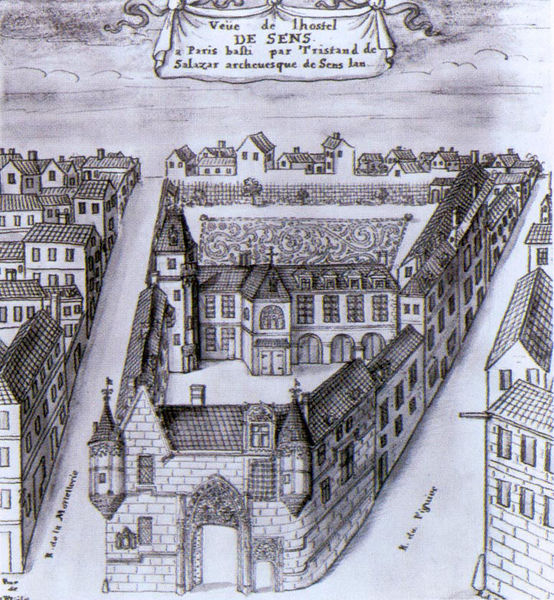
Titel: Hôtel de Sens - alte Ansicht
Künstler: Martin (?) Chambiges
Standort: Paris
Institution: Hôtel de Sens
Schlagwörter: himmel, weiß, wolken, stadt, fenster, frankreich, grau, paris, schwarz, strasse, tür, zeichnung, anlage, dach, gebäude, haus, park, schloss, tuch, weg, ornament, architektur, barock, stein, steine, holland, niederlande, häuser, vögel, kirche, adel, blatt, gotik, turm, garten, ranken, schrift, papier, ansicht, bogen, fassade, gasse, ort, perspektive, dorf, dächer, giebel, mauer, ziegel, grafik, graphik, hof, vogelperspektive, bischof, hotel, inschrift, tor, stadtansicht, straßen, eingang, erker, innenhof, buch, burg, kloster, kreuz, türme, palast, torbogen, kohle, festung, gauben, mauerwerk, druck, schwarz-weiss, stich, text, beschriftung, bürgertum, rathaus, portal, tore, karte, quader, risalit, sens, mauern, residenz, mittelalter, märchen, urban, siedlung, plan, buchs, krankenhaus, wasserspeier, vogelschau, palais, schwaz, tympanon, gesamtansicht, barockgarten, torbögen, lageplan, stadtpalais, buchsbaum, häuserblock, stadtplan, cour, stadtkarte, burganlage, tiefdruck, viertel, cluny, bergauf, wohnturm, adelspalast, buchshecken, die sers, hotel cluny, jardin, straßenkarte, köig, straßennamen, 18. jahrhundert, 17. jahrhundert, endlischer garten, hôtel de sens, echaugette